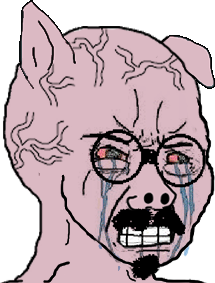
Label: 5_Animal